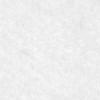
Label: no_change